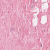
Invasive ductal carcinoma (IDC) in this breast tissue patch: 0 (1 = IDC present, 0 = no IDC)